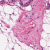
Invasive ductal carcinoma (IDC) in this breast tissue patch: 0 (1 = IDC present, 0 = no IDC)